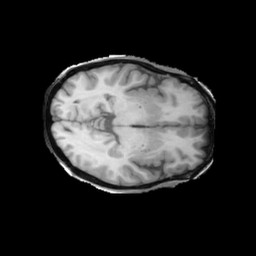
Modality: T1w
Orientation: axial
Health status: ill
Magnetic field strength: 3 T